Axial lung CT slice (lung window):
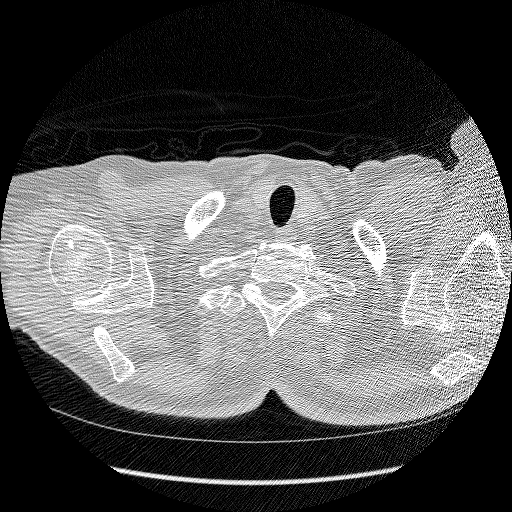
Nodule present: no